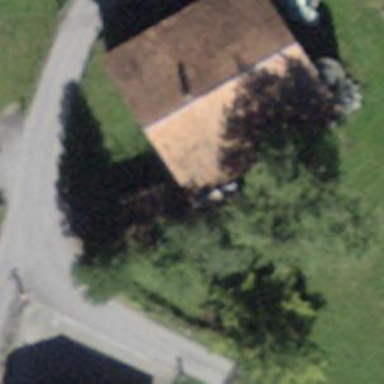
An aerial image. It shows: Barn.